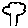
Label: tree